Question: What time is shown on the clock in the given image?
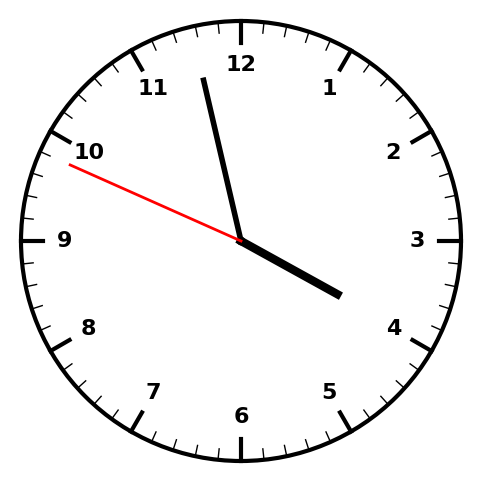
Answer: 03:57:49